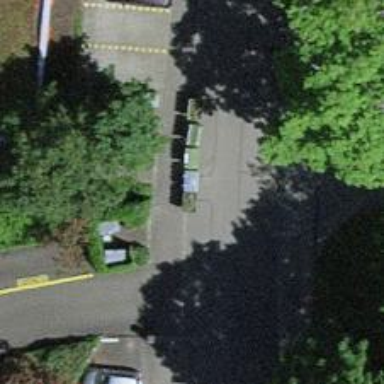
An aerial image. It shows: Set of steps on the road.